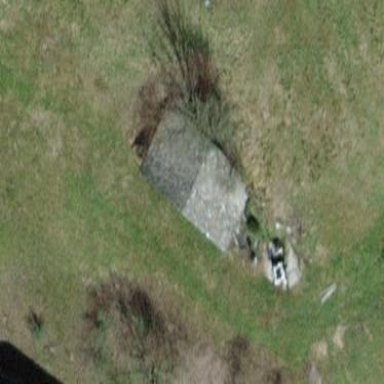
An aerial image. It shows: Shed building.